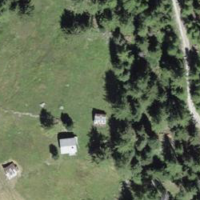
EUNIS habitat code: 43
Species observed at this site:
Aegithalos caudatus
Vaccinium vitis-idaea
Nucifraga caryocatactes